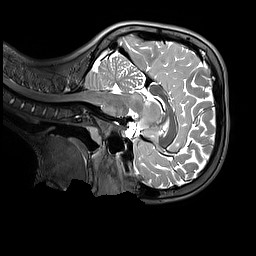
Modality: T2w
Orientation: sagittal
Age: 9
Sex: male
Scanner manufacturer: siemens
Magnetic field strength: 3 T
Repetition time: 3.2 s
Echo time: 0.408 s